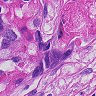
Metastatic tissue present: yes